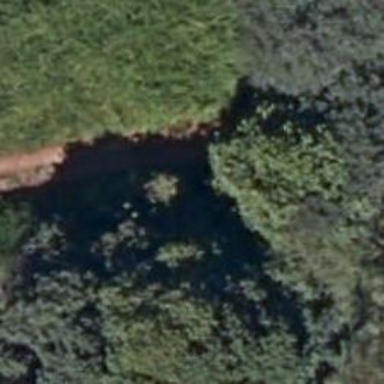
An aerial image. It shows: Unpaved track road.